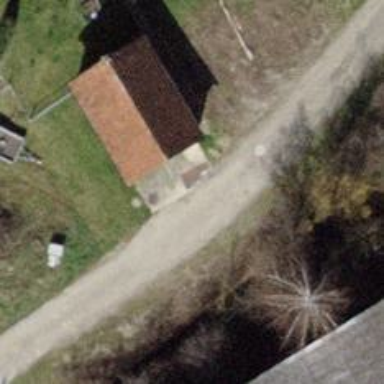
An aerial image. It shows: Shed.